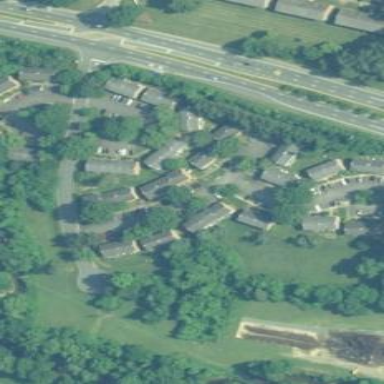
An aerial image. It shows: Residential area within neighborhood.